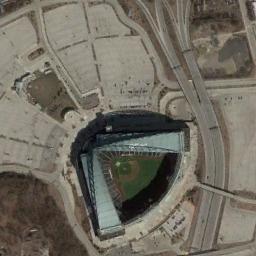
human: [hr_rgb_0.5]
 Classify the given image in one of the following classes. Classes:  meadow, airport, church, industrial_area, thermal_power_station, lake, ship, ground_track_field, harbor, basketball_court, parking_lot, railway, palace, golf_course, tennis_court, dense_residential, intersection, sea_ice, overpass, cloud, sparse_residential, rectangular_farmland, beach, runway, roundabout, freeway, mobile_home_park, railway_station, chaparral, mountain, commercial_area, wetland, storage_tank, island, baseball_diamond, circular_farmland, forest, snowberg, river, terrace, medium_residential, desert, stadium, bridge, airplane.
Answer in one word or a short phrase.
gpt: stadium